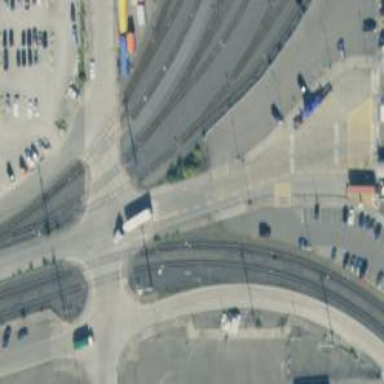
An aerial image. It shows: Railway yard used for servicing trains.